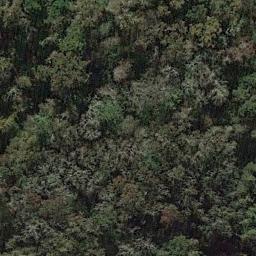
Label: forest